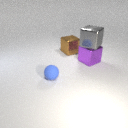
large purple metal cube in front of large brown metal cube